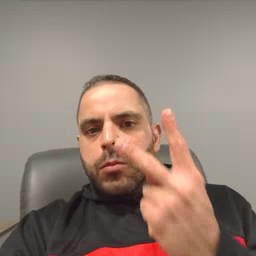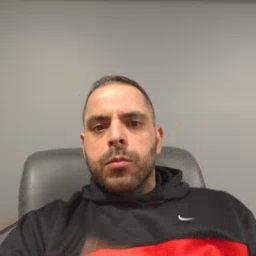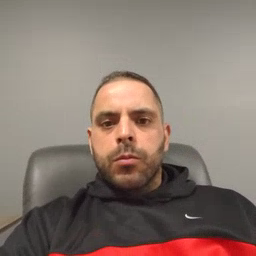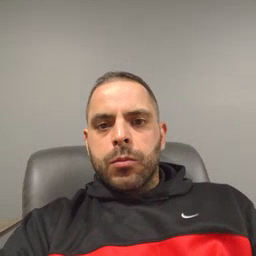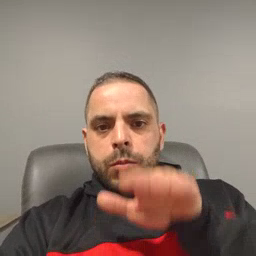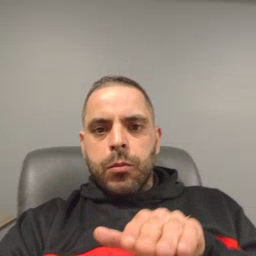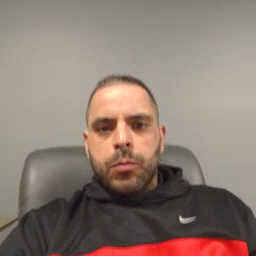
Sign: child